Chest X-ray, PA view. Patient: 37 years old, sex M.
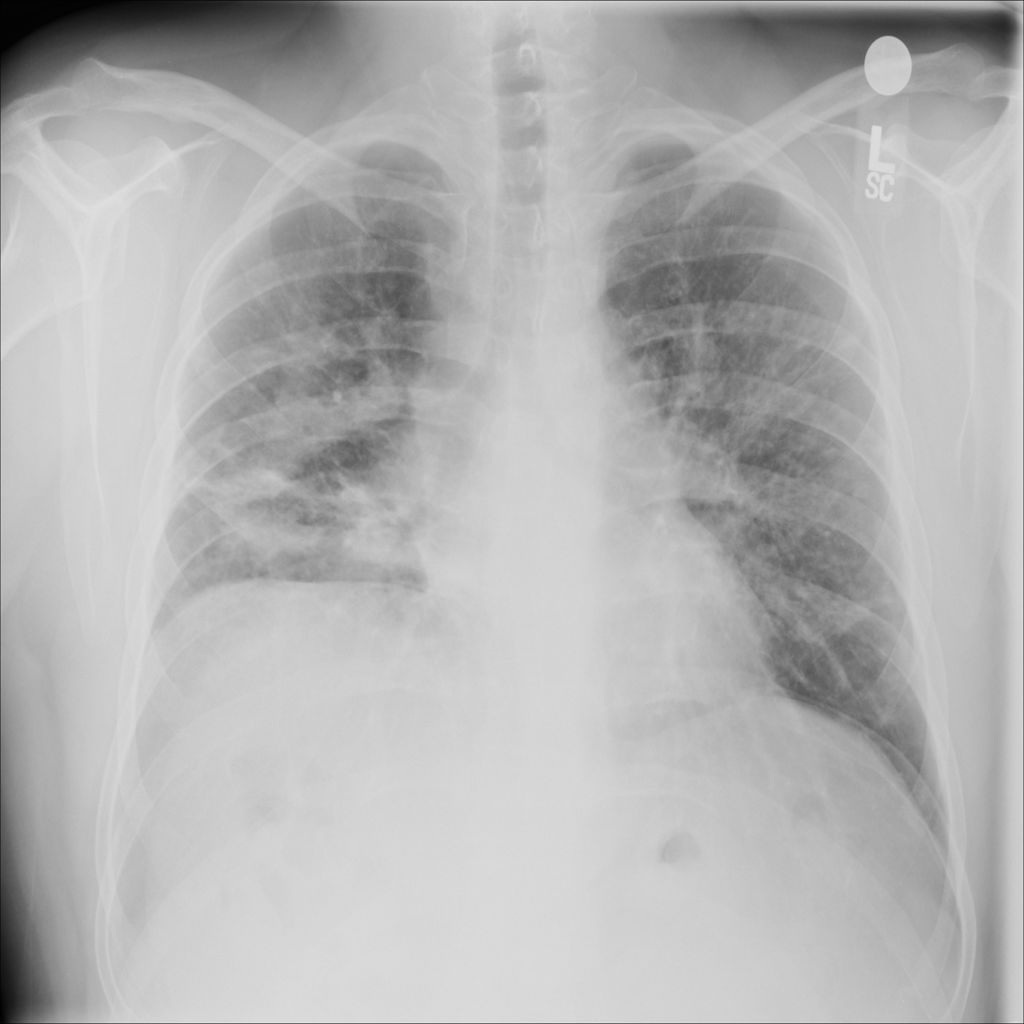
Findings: No Finding